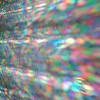
Label: sunburn